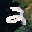
Label: 2